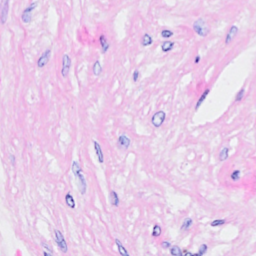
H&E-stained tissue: Breast